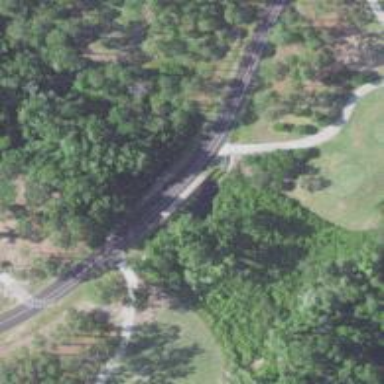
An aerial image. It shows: Culvert tunnel.